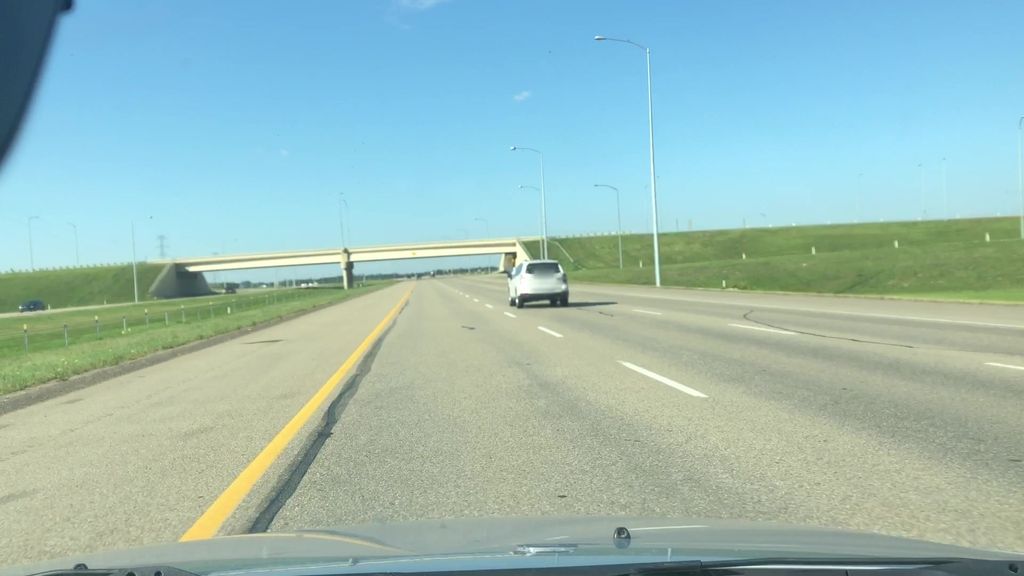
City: edmonton